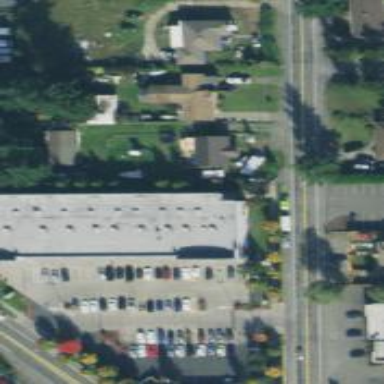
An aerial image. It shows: Convenience shop.